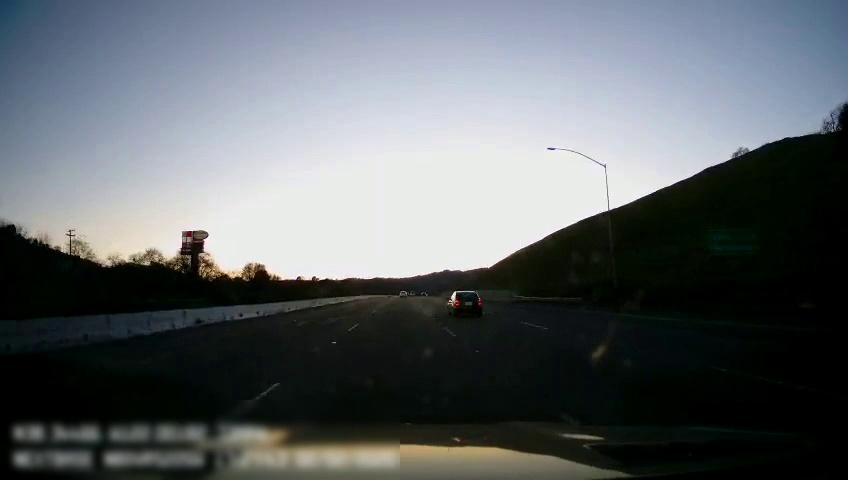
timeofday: Day
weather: Cloudy
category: Drivable Space
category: Vehicles | Car
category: Lanes | Current Lane
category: Lanes | Current Lane
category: Lanes | Alternate Lane
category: Lanes | Alternate Lane
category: Traffic | Signs